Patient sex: M
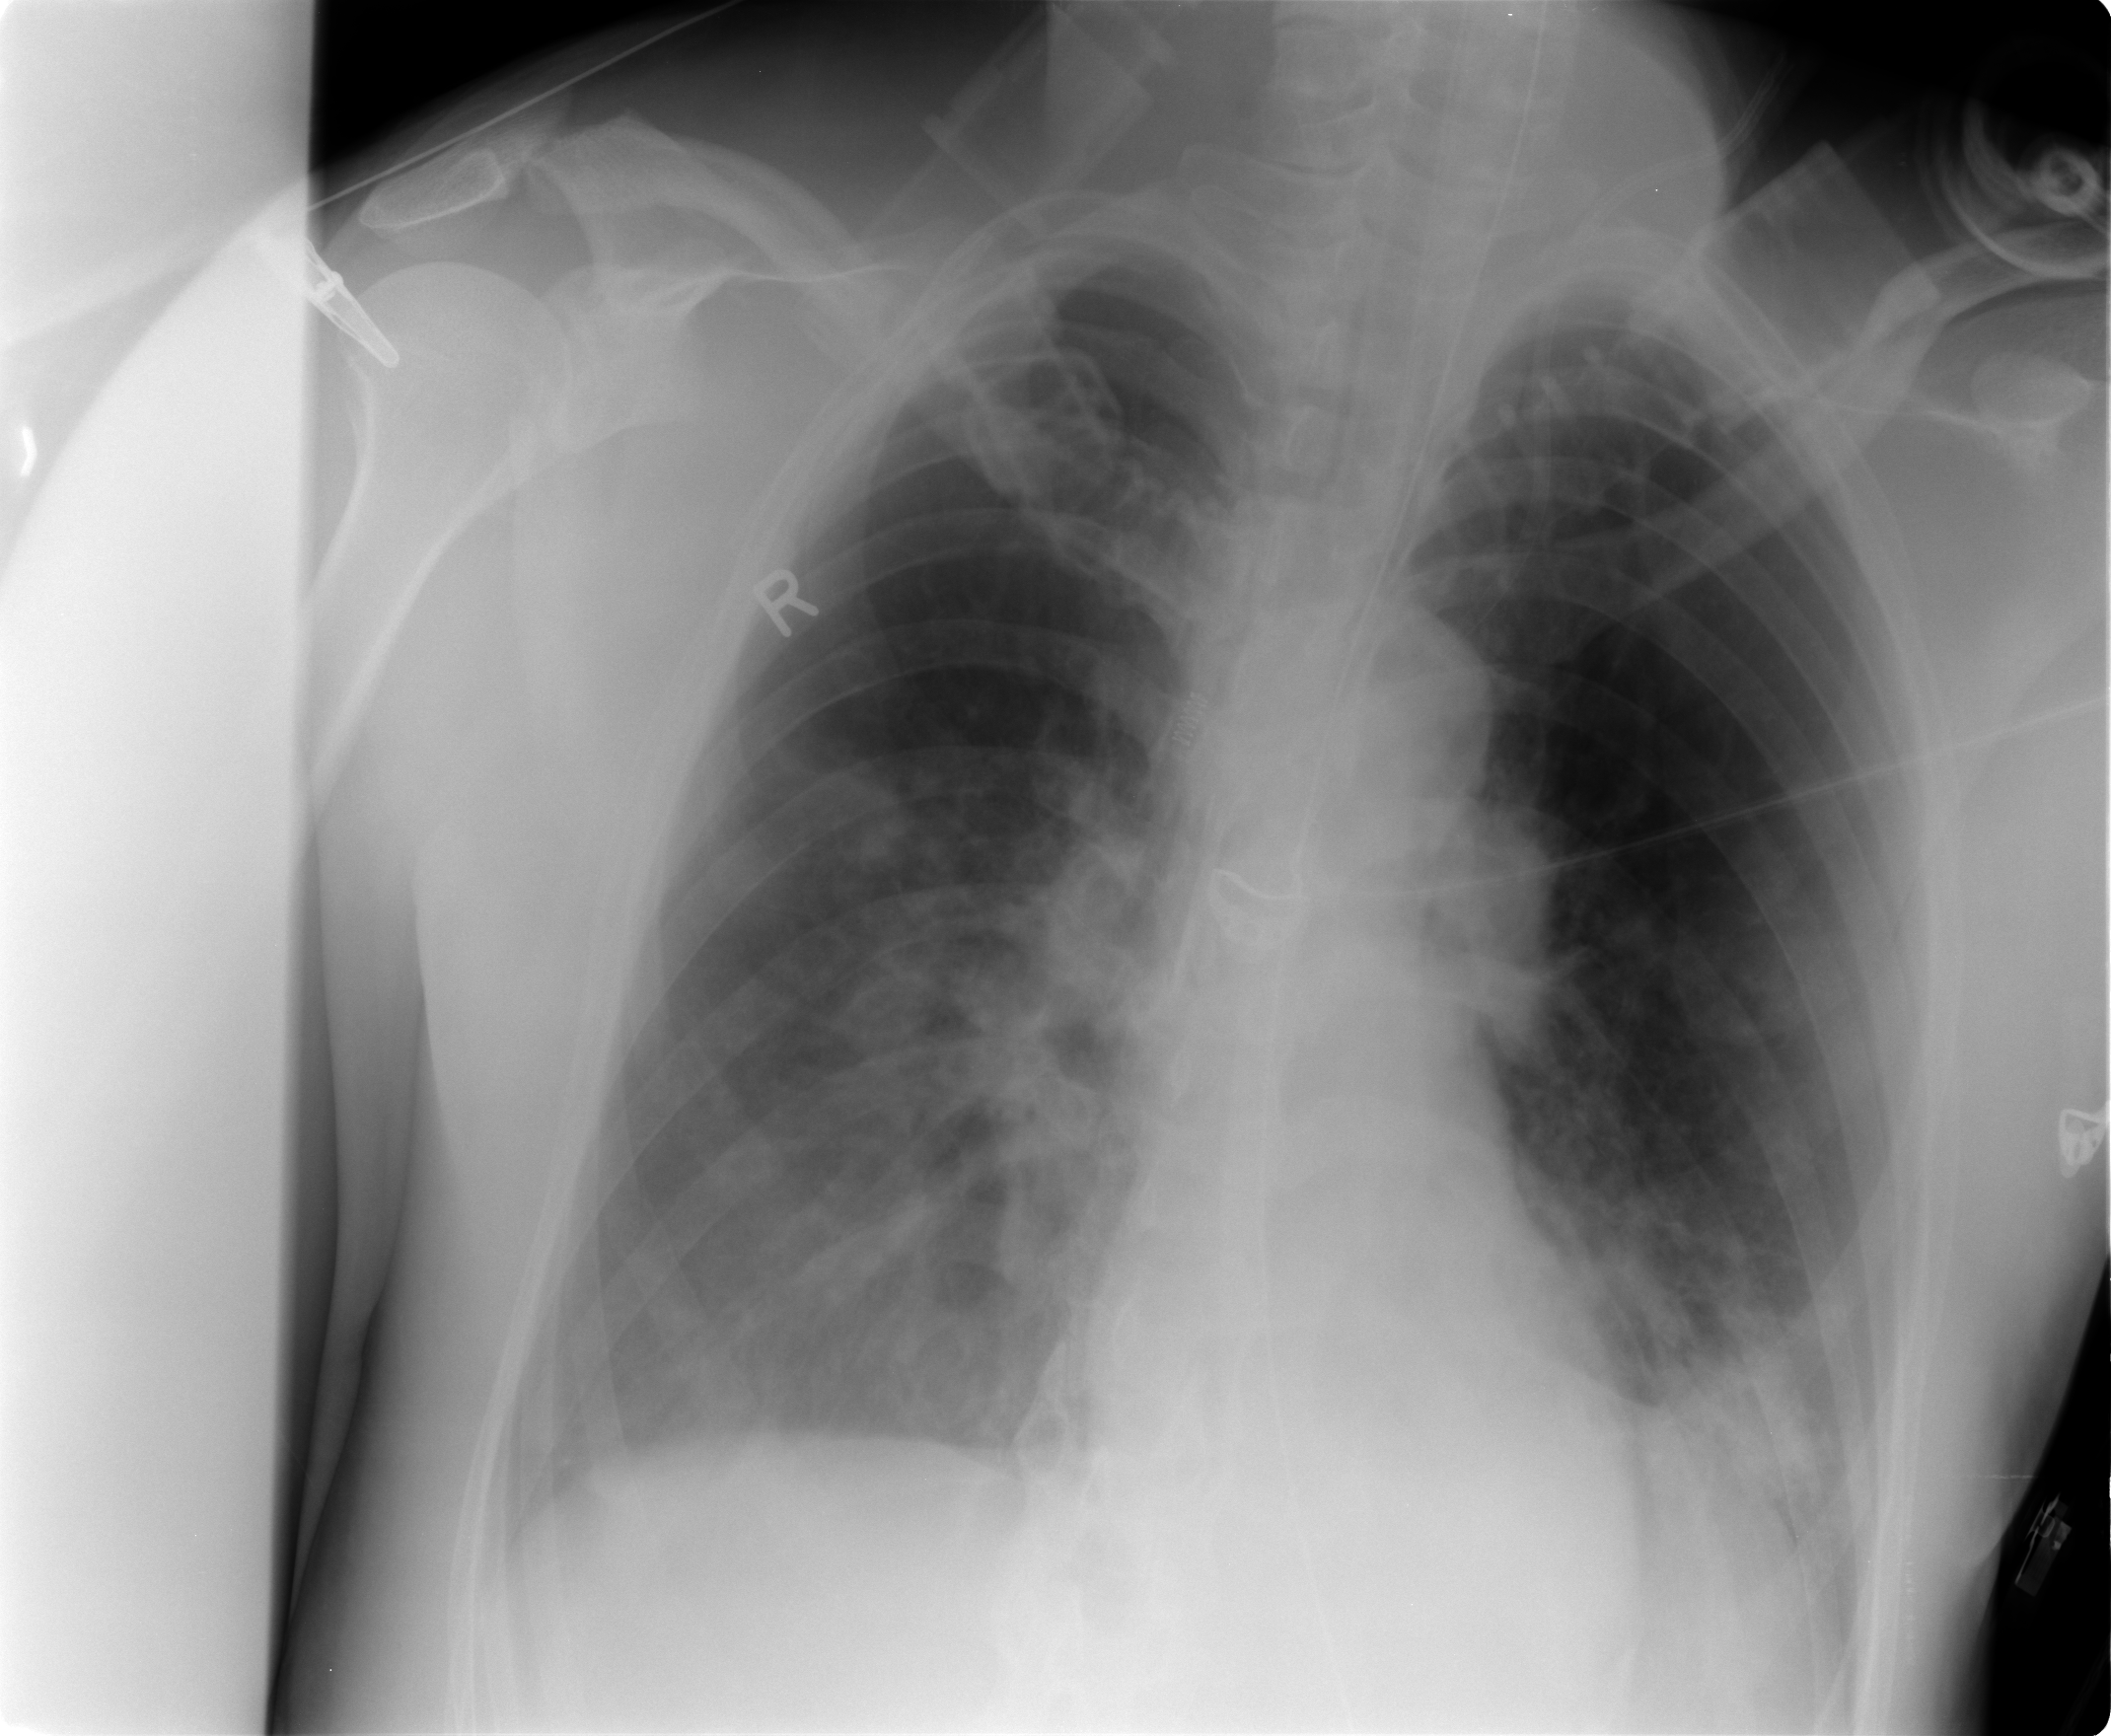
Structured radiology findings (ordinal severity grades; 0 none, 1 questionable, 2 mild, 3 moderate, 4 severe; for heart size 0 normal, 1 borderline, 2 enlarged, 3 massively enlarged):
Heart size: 0
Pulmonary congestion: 0
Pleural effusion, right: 0
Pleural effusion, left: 0
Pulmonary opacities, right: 2
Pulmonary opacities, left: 1
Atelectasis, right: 1
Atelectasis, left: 2